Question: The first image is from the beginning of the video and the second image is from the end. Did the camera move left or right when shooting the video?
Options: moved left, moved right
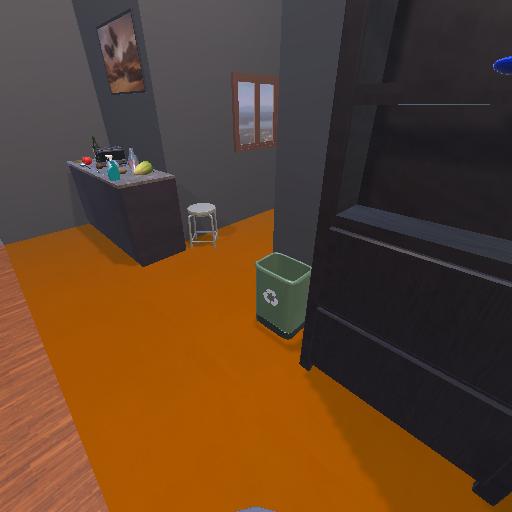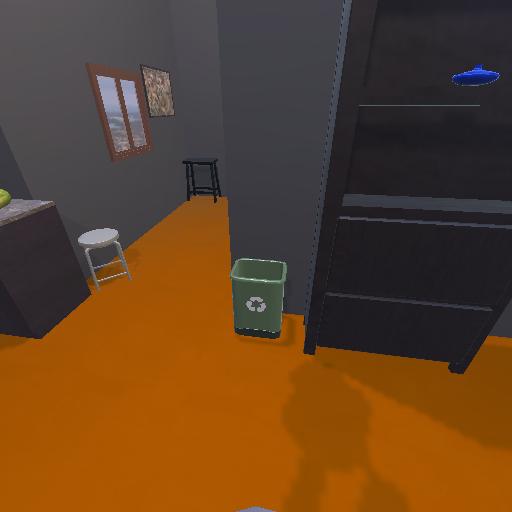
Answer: moved left